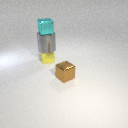
small cyan metal cube above large gray metal cylinder